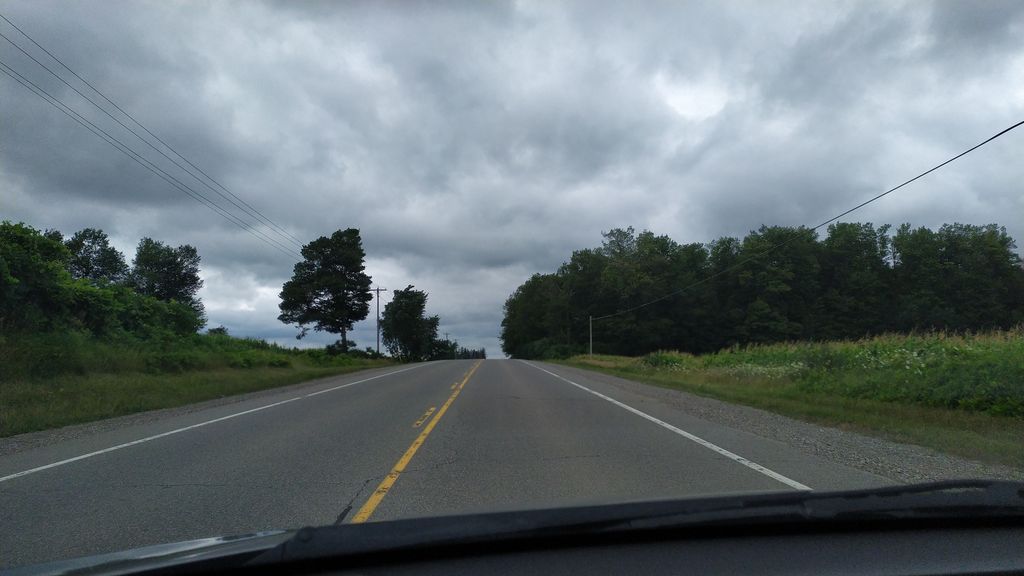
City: kitchener-waterloo